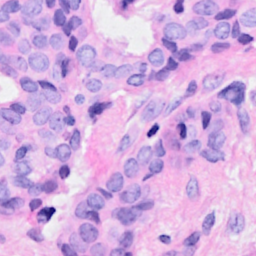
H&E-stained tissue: Breast